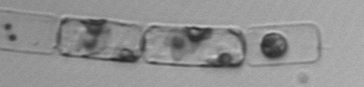
Label: Guinardia_delicatula_TAG_internal_parasite